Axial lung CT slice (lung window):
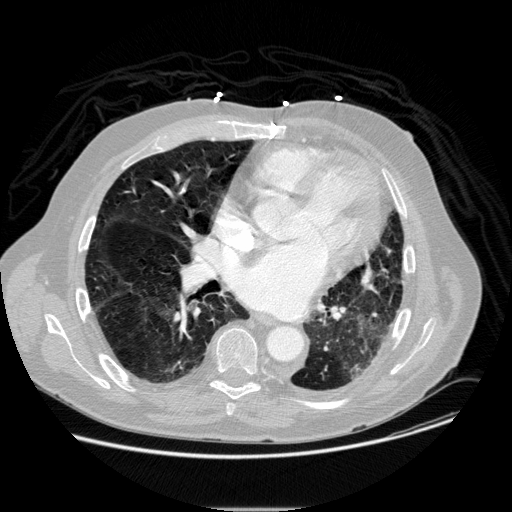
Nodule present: no